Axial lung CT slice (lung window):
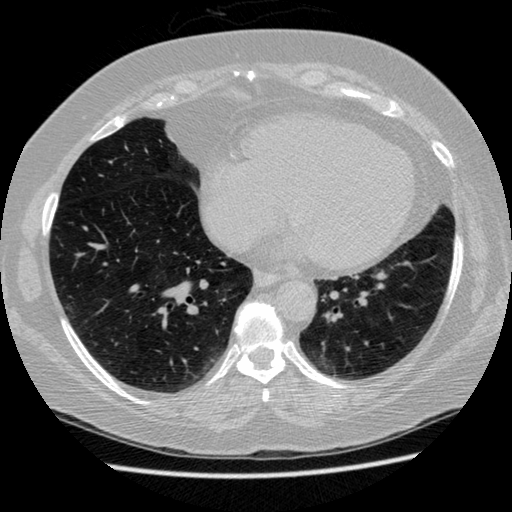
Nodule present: no